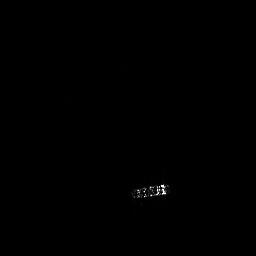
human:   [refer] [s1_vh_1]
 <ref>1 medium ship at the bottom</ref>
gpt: <box>[[50, 69, 66, 77, 0]]</box>